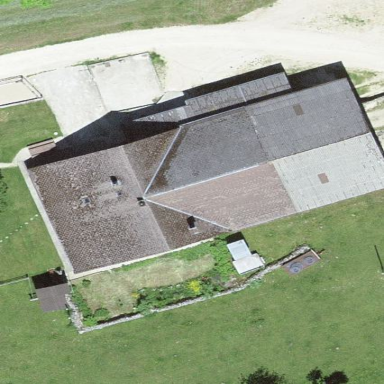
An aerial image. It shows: Farm building.